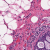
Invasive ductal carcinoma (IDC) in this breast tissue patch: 0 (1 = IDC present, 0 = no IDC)